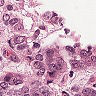
Metastatic tissue present: yes